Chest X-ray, PA view. Patient: 74 years old, sex M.
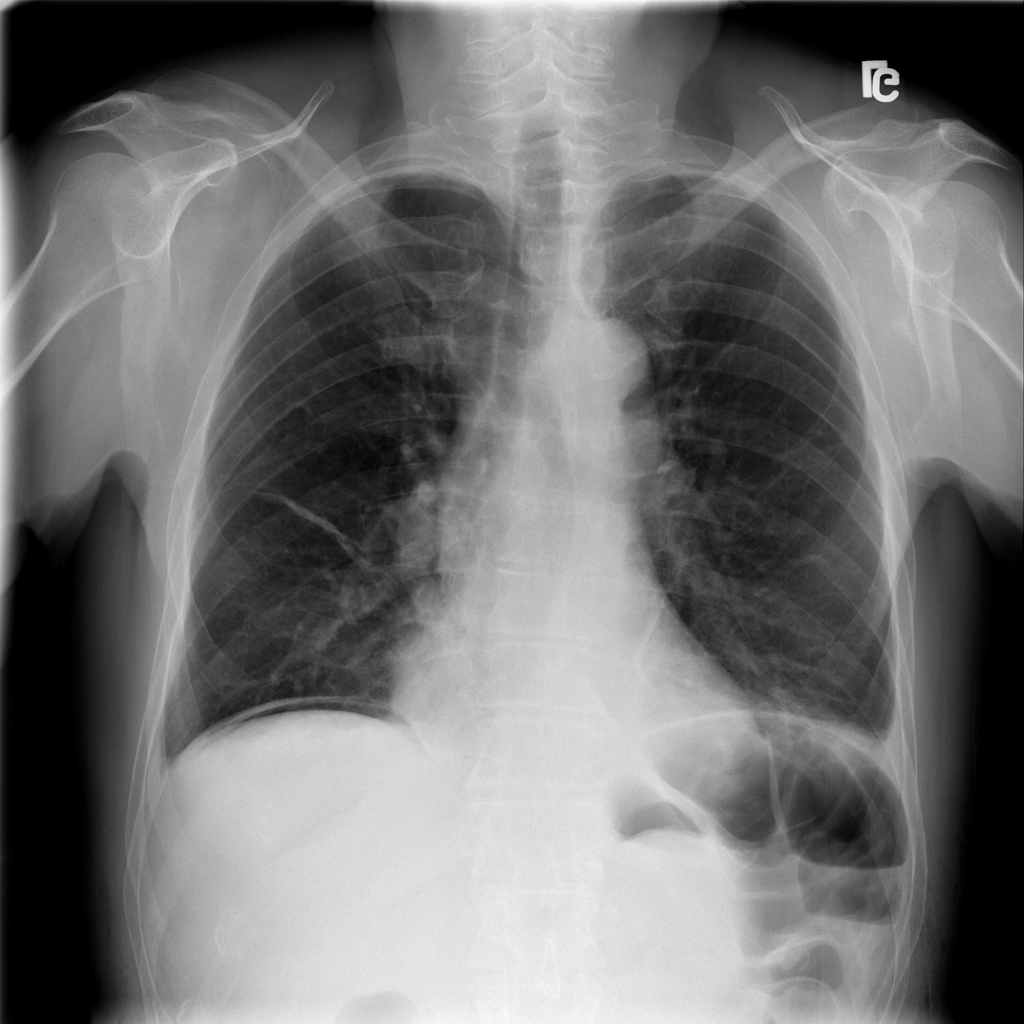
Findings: Atelectasis, Effusion, Infiltration